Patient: sex M, age 48
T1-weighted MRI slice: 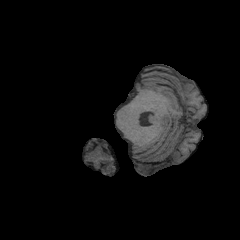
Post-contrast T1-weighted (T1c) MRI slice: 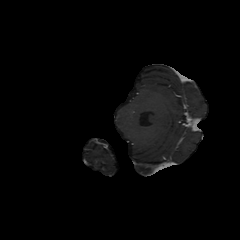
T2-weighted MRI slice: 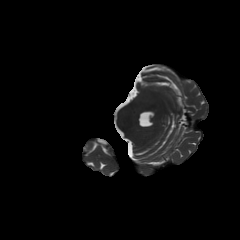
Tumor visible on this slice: no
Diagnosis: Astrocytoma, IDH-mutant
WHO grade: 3